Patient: sex F, age 68
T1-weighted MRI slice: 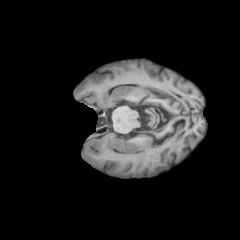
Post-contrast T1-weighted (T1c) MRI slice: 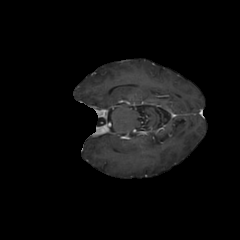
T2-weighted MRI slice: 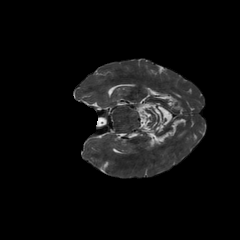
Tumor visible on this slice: no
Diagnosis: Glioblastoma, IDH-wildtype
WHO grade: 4